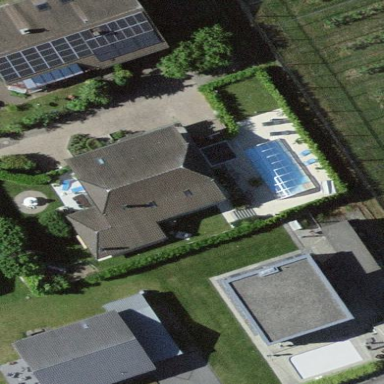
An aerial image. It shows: House with half-hipped roof shape.